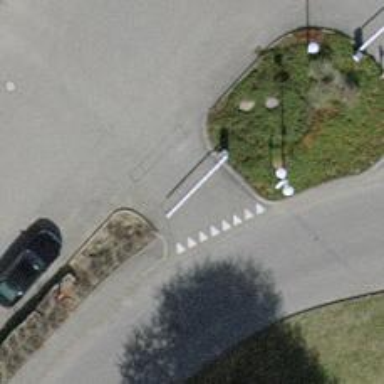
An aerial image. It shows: Lift gate barrier.